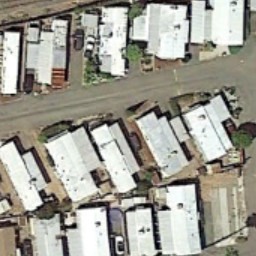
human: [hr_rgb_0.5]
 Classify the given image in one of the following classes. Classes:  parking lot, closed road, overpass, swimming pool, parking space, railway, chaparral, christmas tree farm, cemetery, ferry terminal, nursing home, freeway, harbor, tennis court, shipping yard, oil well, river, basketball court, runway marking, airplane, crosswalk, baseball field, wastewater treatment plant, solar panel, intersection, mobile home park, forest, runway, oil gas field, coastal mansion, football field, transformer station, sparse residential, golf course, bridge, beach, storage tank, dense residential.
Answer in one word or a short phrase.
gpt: mobile home park